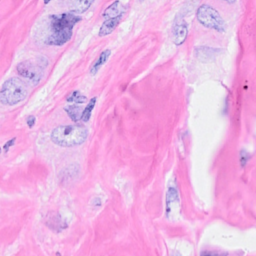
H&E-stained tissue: Breast